Question: I'm using the DreamWeaver CS6 PhoneGap extension to build an app.
It works fine if I put the index in the base of the site e.g.
'''
Main Folder
-index.html
'''
But When I use an assets/www file structure like I have seen many times around the web it doesn't work. It just generates a default index.html in the Main Folder. Current file structure is as follows...
'''
Main Folder
-assets
-www
-index.html
-res
-src
'''
When I click on Rebuild Application with the updated structure I get the following message.

<URL>
---
Edit: FOR ANYONE HAVING PROBLEMS WITH DW CS6. I HAD MANY PROBLEMS CAUSED BY THE FILE NOT BEING UPDATED WHEN REBUILD. I HAD TO DELETE THE PROJECT ON PHONEGAP.COM RESTART DW AND REBUILD NEW.
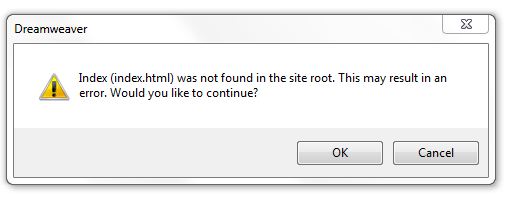
Answer: I've never tried to do anything Phonegap-related in DW, and I do everything in the Terminal and BBEdit, so my mileage and yours may vary... But. The image below is the correct structure for an Android/Phonegap app. (Ignore 'bin': that and 'gen' are generated by ant while building the app.) Have you tried going the command line, at least for building? There's <URL>.